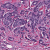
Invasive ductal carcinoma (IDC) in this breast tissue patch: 1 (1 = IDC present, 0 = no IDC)